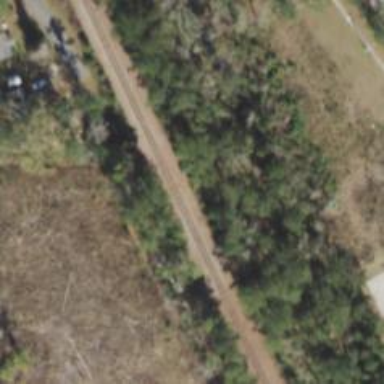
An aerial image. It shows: Abandoned railway siding.